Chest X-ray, AP view. Patient: 25 years old, sex M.
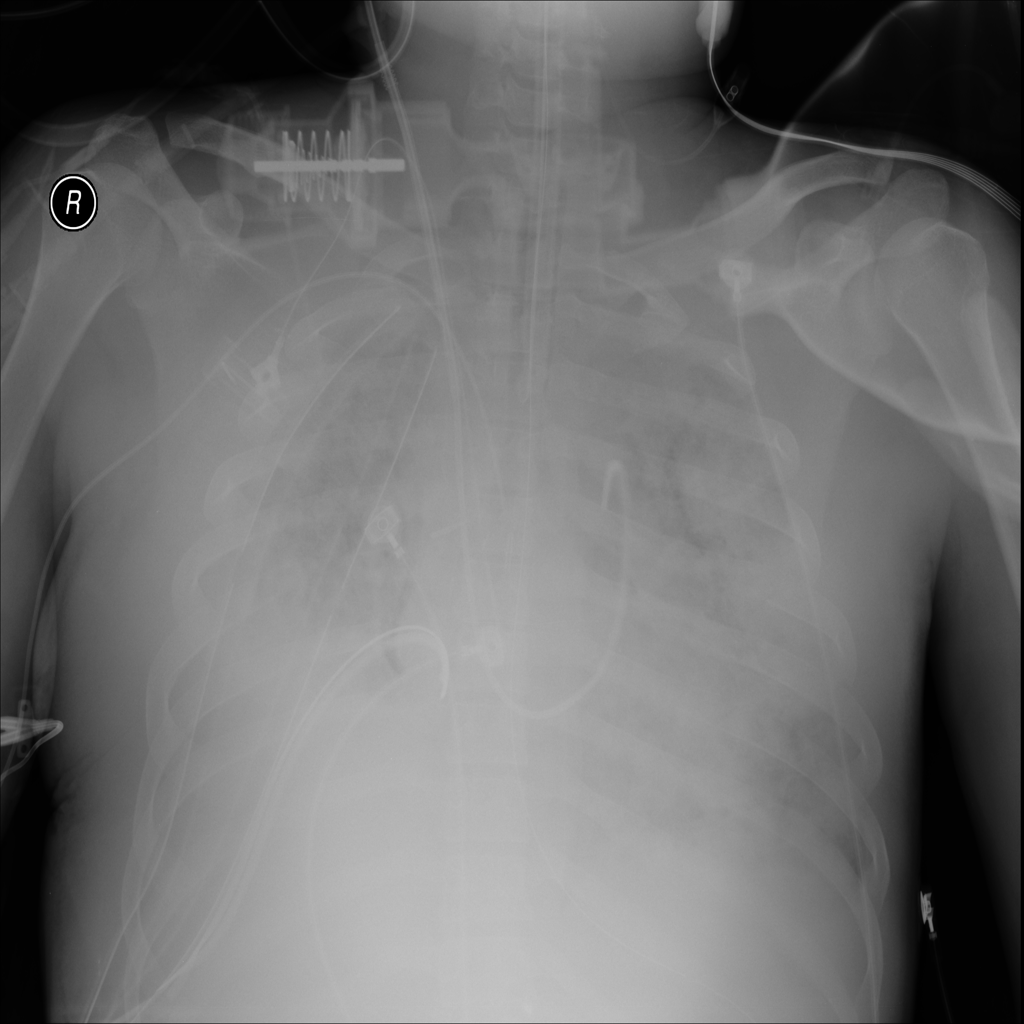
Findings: No Finding